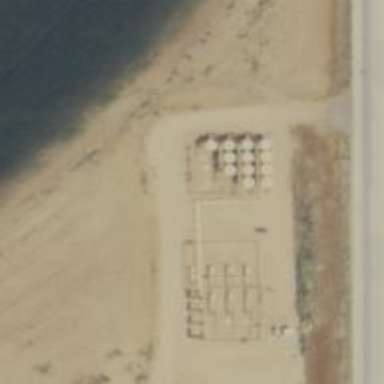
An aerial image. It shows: Storage tank with man-made structure.